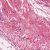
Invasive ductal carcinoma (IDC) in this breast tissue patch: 0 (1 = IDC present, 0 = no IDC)